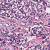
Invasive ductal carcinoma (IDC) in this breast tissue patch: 1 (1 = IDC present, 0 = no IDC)